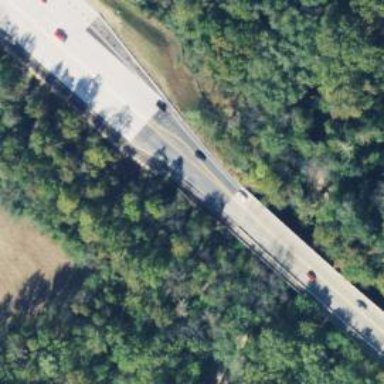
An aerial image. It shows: Bridge crossing over highway trunk expressway.